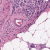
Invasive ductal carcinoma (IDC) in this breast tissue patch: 1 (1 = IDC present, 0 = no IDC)